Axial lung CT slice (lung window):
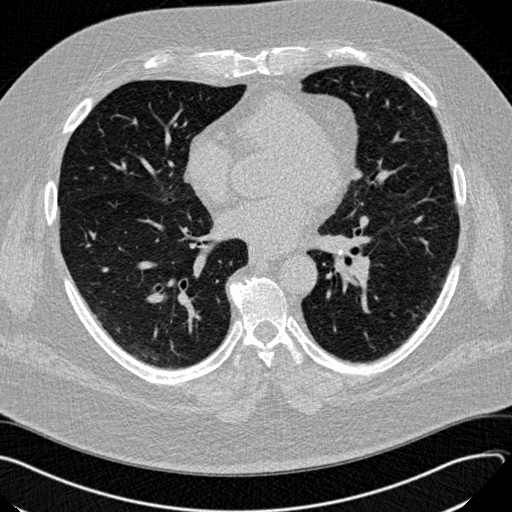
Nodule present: no